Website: walmart
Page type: account-selection
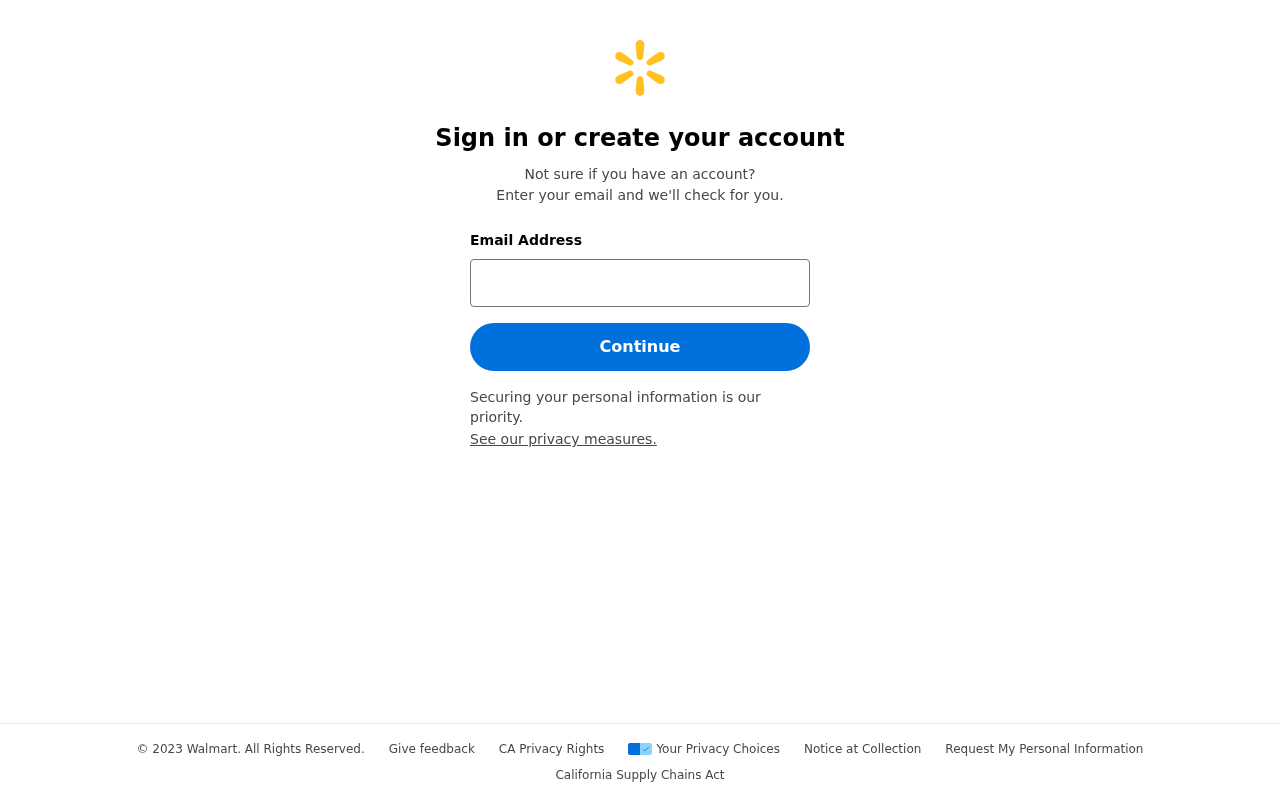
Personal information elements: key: PII_EMAIL
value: cynthiasmith@yahoo.com